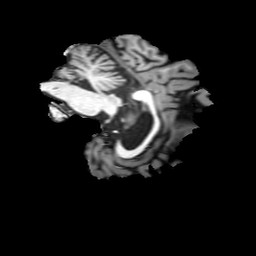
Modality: T1w
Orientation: sagittal
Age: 46
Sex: male
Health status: healthy